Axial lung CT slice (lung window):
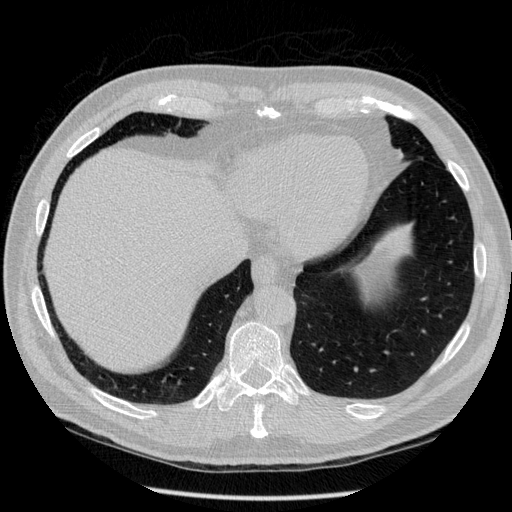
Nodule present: no